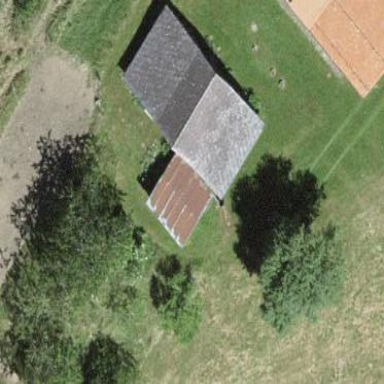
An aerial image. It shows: Rural barn.